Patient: sex F, age 26
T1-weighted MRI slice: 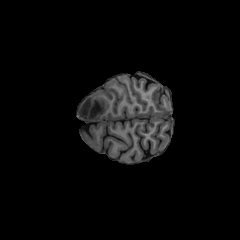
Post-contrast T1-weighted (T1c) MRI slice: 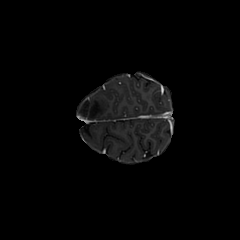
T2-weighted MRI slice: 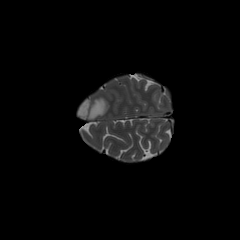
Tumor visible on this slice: yes
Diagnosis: Astrocytoma, IDH-mutant
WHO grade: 3